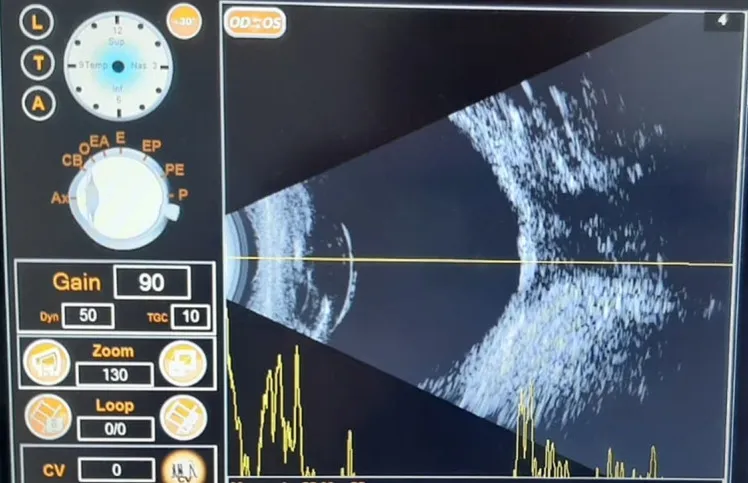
OS A, B mode echography.
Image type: radiology (ultrasound)